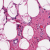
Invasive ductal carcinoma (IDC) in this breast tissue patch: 0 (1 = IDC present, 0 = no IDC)